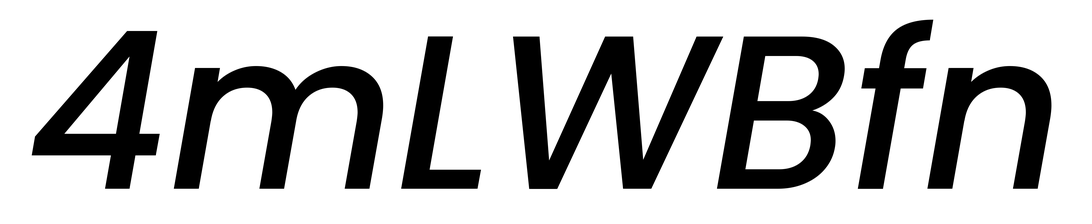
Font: Poppins-MediumItalic